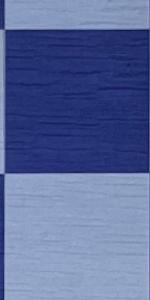
Label: Empty